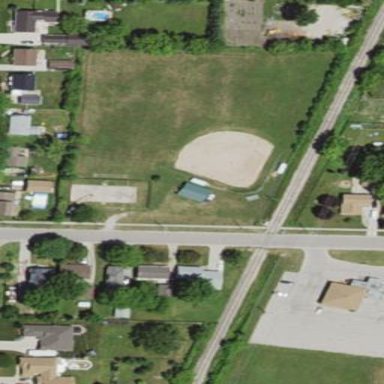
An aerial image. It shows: Baseball pitch for leisure land activities.